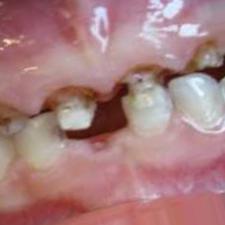
Condition: Caries